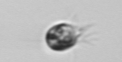
Label: Balanion